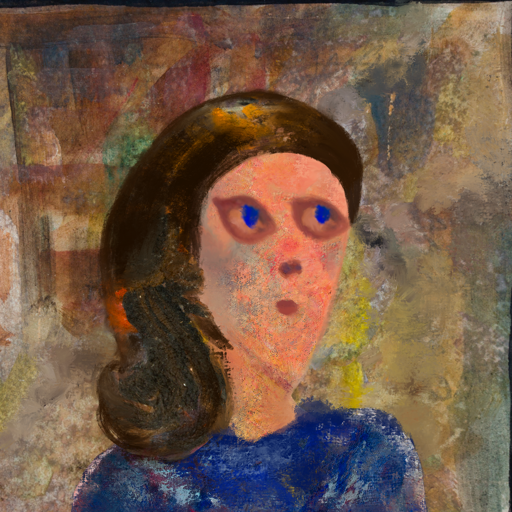
Background: Mosgoul, Head And Neck Side: Irani, Face Side: Mother_And_Son_Mother, Bust: Irani, Hair Side: Gypsy_Queen, Head Accessory: Blank, Second Necklace: Blank, Necklace: Blank, Baby: Blank